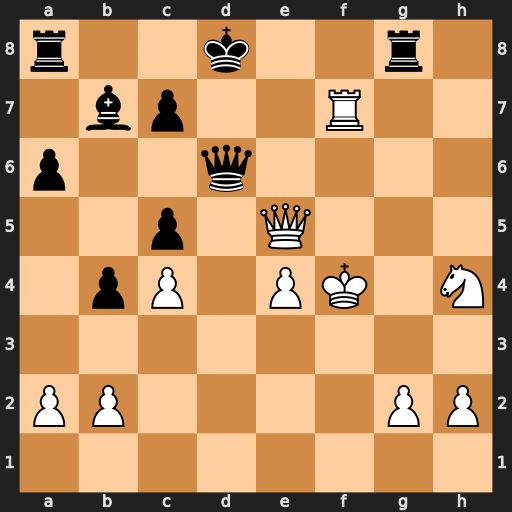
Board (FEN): r2k2r1/1bp2R2/p2q4/2p1Q3/1pP1PK1N/8/PP4PP/8
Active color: w
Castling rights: -
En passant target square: -
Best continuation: Qxd6+ cxd6 Rxb7